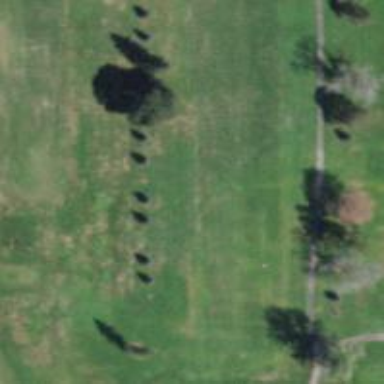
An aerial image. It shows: View of golf hole.